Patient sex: M
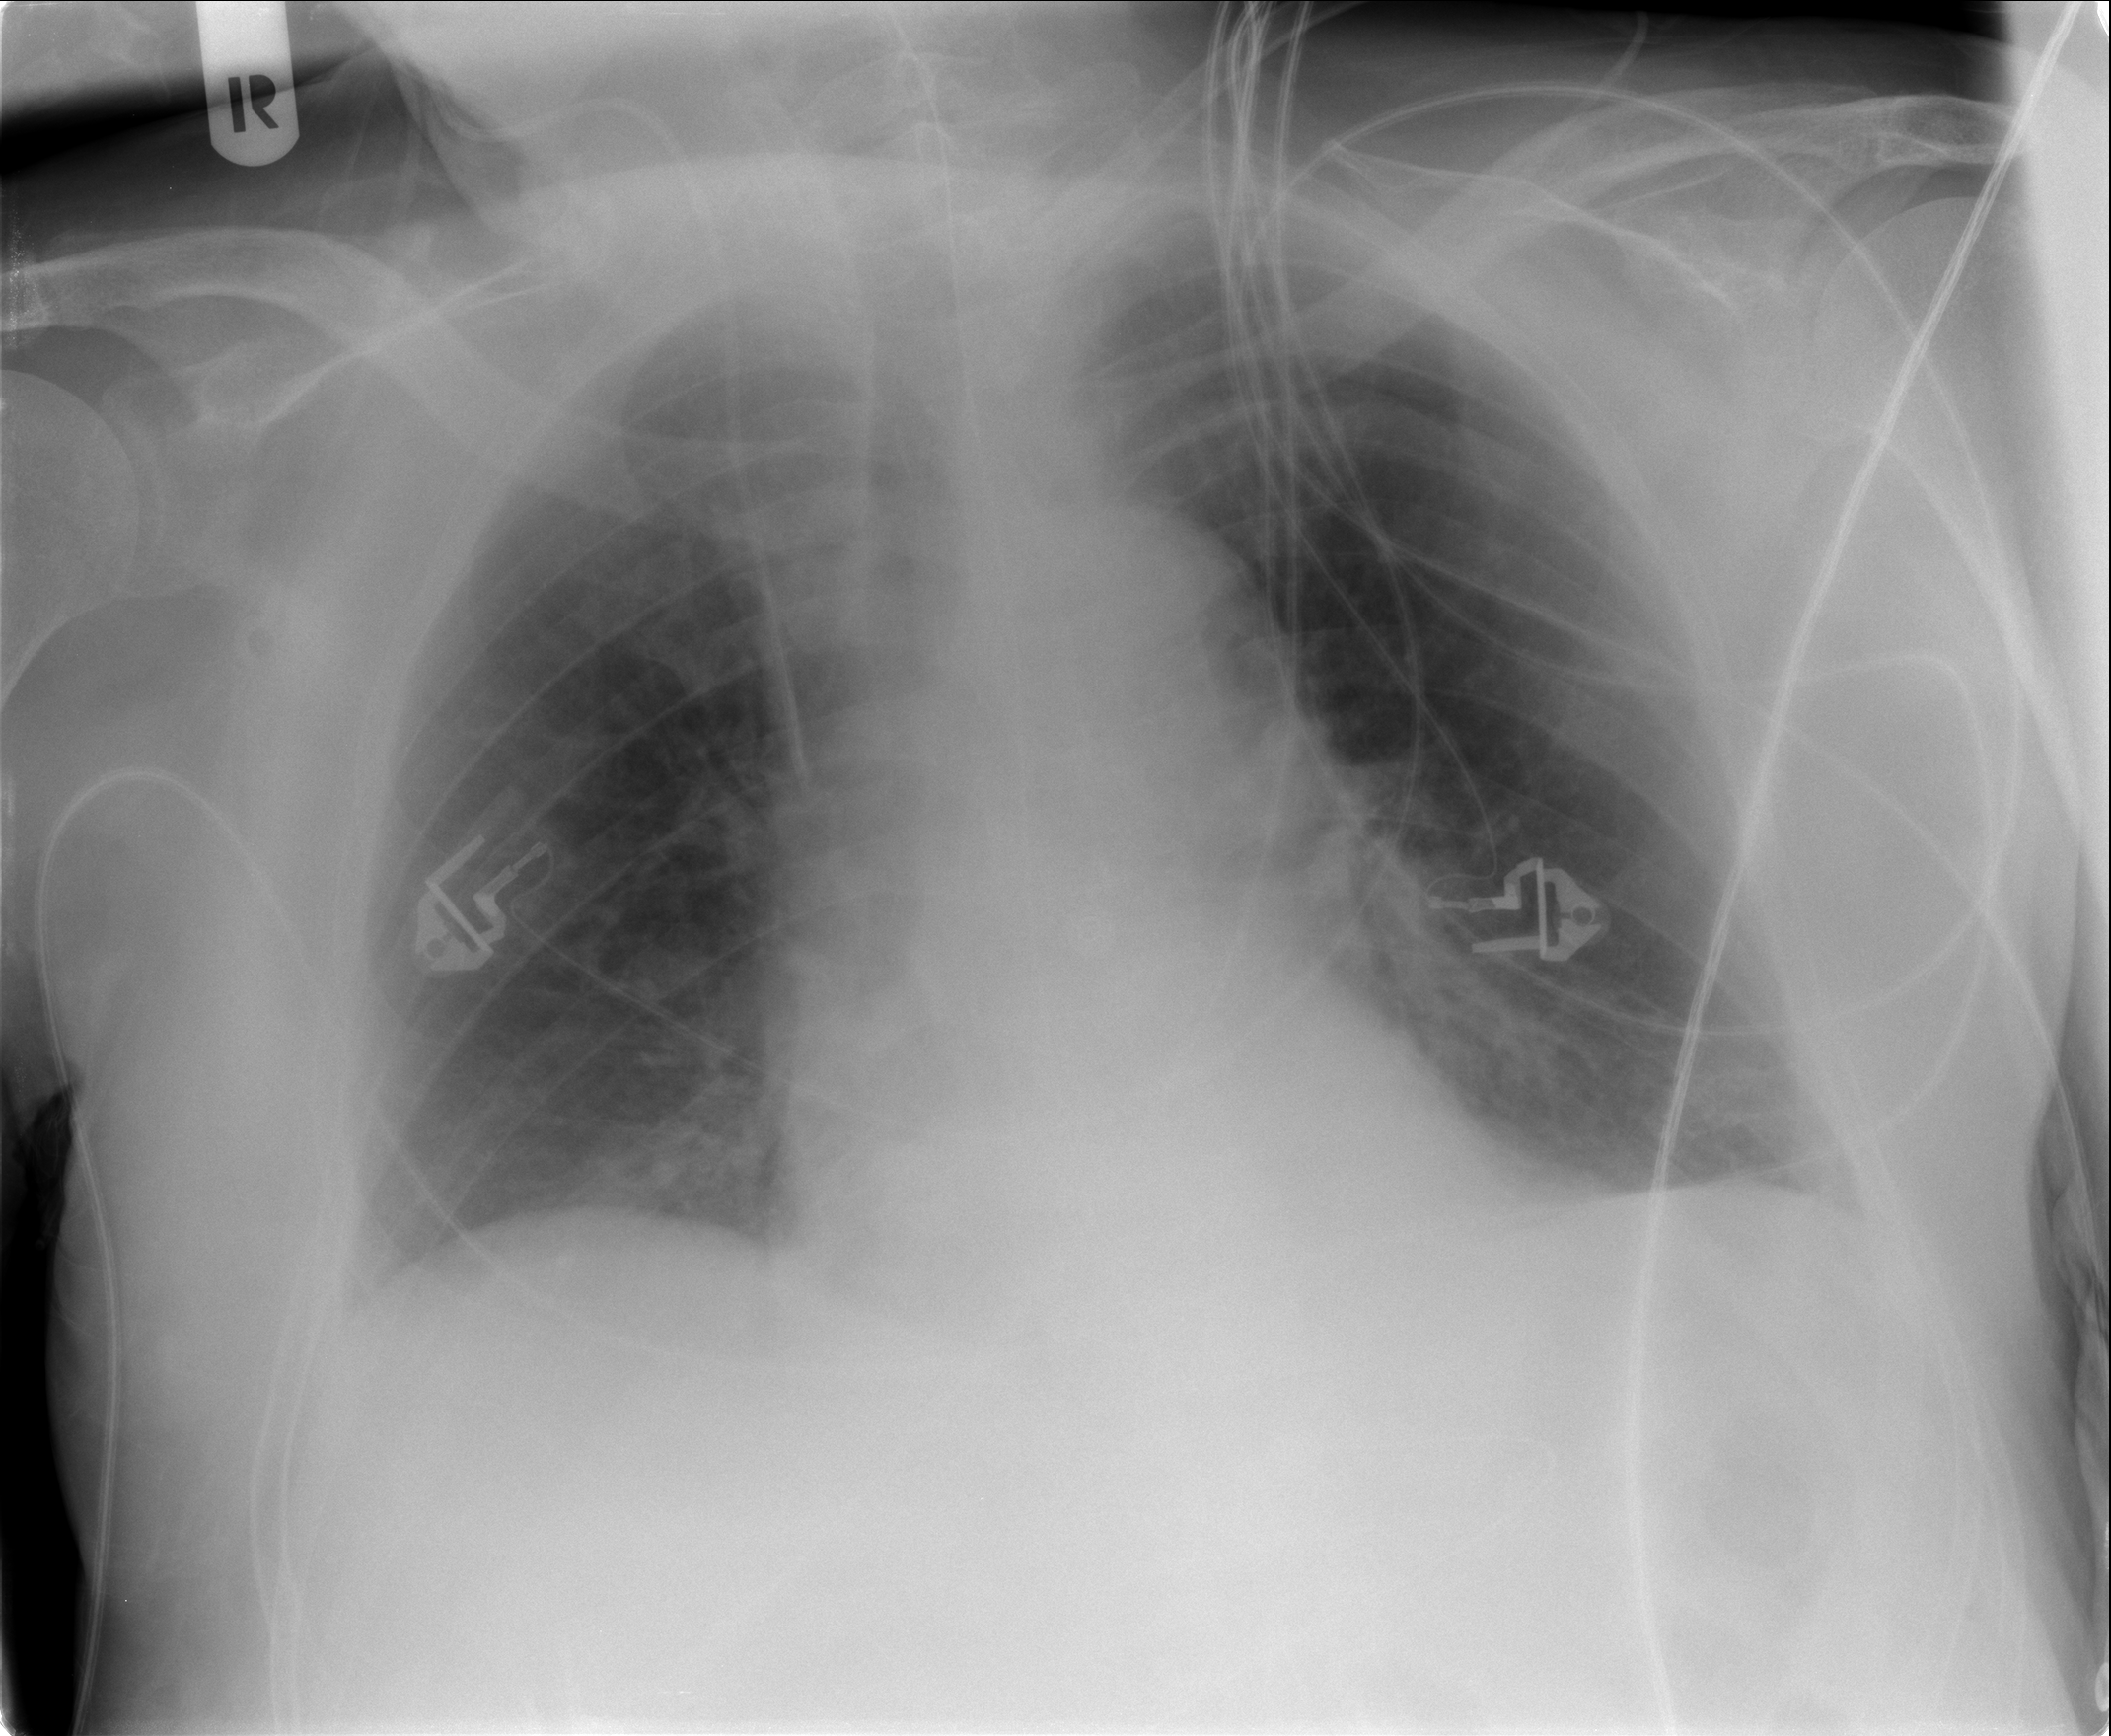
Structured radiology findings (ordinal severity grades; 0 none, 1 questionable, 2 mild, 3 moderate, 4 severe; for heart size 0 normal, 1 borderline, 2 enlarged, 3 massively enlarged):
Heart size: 0
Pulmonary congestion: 0
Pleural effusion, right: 0
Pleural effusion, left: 1
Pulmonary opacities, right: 0
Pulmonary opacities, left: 0
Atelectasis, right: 0
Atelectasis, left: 1